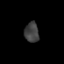
Tissue: prostate
Cell type: T cells
Senescence score: 0.3081
Nuclear area (px): 283
Mean DAPI intensity: 63.138